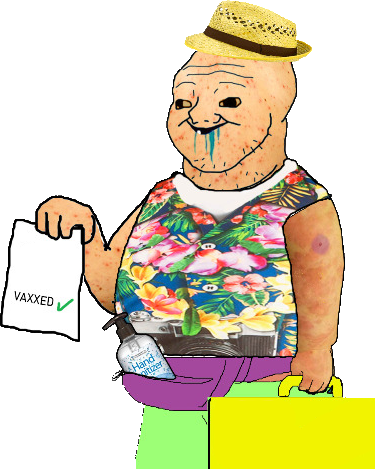
Label: 5_Brainlet